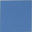
Piece: xx